Field crop: maize
Growth stage: 2
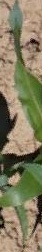
Species: maize